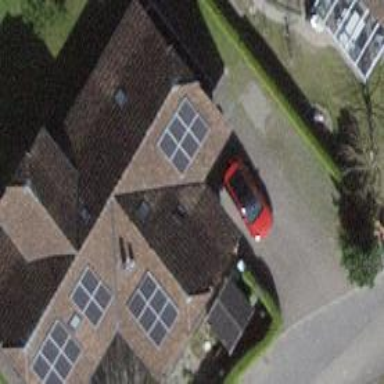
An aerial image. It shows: Solar power generator with photovoltaic panels.